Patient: sex F, age 59
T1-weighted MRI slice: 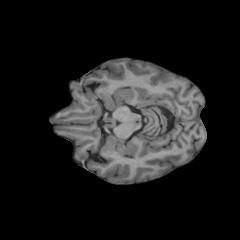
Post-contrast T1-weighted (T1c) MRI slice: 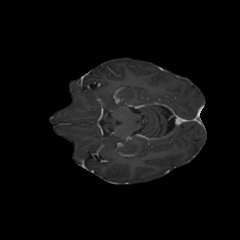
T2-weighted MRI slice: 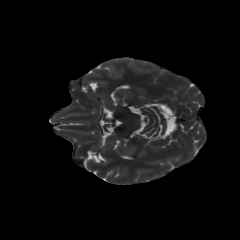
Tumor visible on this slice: no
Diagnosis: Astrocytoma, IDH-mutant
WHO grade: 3